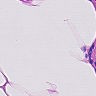
Metastatic tissue present: no